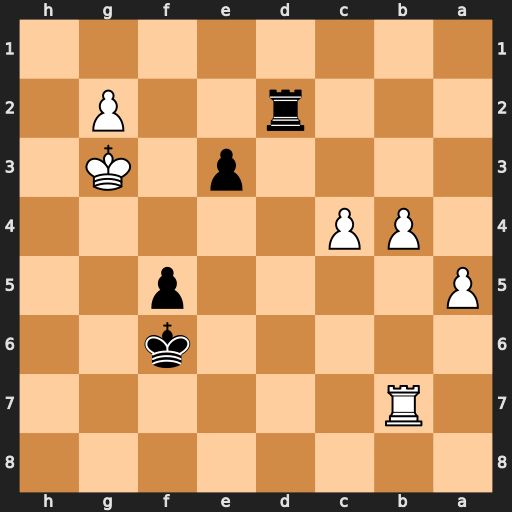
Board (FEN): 8/1R6/5k2/P4p2/1PP5/4p1K1/3r2P1/8
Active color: b
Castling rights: -
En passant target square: -
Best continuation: f4+ Kf3 Rf2+ Ke4 e2